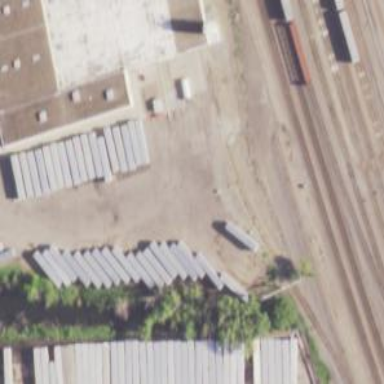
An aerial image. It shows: Rail spur service.